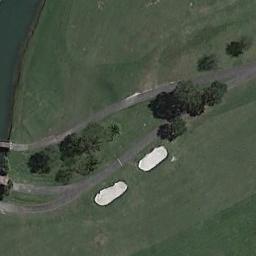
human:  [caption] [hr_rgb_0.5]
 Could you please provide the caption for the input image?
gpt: The golf course has some fairways, Roads and two sandpits and a lake beside .

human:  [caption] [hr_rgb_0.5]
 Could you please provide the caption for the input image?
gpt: There are lots of trees near the golf course .

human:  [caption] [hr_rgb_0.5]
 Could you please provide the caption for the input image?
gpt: There are three bunkers and a winding road in this area .

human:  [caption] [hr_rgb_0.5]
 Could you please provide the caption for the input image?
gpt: There are several bunkers and lakes and a few paths and many trees on a large green lawn on the golf course .

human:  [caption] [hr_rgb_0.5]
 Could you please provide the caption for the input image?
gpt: There are two bunkers beside some green trees on the golf course .